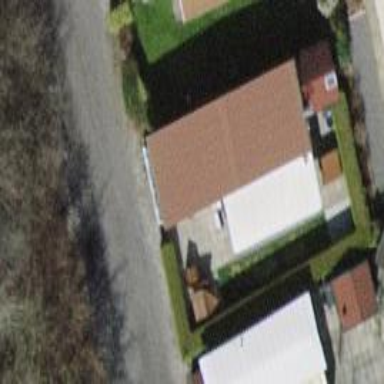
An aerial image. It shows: Static caravan.